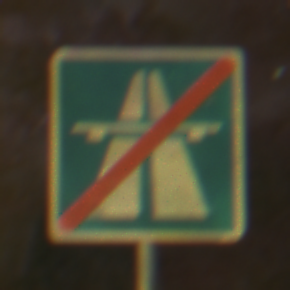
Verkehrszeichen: EndeAutbahn
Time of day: Night
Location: Outdoor (Suburban)
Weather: Clear
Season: NotSpecified
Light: Artificial